Question: I'm using UIL to load images from URL to Gridview, but the problem is that images and items get duplicated or loaded on many wrong positions.
the item that is half way off-screen gets duplicated.

this is the GridView Adapter:
'''
public class GridViewAdapter extends BaseAdapter {
private Activity _activity;
private ArrayList<Object_Wallpaper> wallpapersList;
private ImageLoader mImageLoader;
GridViewAdapter adapter;
ViewHolder holder;
Object_Wallpaper wall;
public GridViewAdapter(Activity activity, ArrayList<Object_Wallpaper> wallpapersList,
int imageWidth) {
this._activity = activity;
this.wallpapersList = new ArrayList<Object_Wallpaper>();
this.wallpapersList = wallpapersList;
this.adapter = this;
this.mImageLoader = ImageLoader.getInstance();
}
@Override
public int getCount() {
return this.wallpapersList.size();
}
@Override
public Object getItem(int position) {
return wallpapersList.get(position);
}
@Override
public long getItemId(int position) {
return position;
}
/*private view holder class*/
private class ViewHolder {
ImageView smallThumb;
ProgressBar pb;
}
@Override
public View getView(final int position, View convertView, ViewGroup parent) {
holder = new ViewHolder();
if (convertView == null) {
LayoutInflater inflater = _activity.getLayoutInflater();
convertView = inflater.inflate(R.layout.grid_item_photo, null);
holder.smallThumb = (ImageView) convertView.findViewById(R.id.imgThumbnail);
holder.pb = (ProgressBar) convertView.findViewById(R.id.progressBar1);
convertView.setTag(holder);
} else {
holder = (ViewHolder) convertView.getTag();
}
wall = wallpapersList.get(position);
showImage(position);
return convertView;
}
private void showImage(final int position){
if(!wall.isDownloaded){
mImageLoader.displayImage(wall.smallURL, holder.smallThumb, null,
new ImageLoadingListener() {
@Override
public void onLoadingStarted(String imageUri, View view) {
holder.pb.setVisibility(View.VISIBLE);
}
@Override
public void onLoadingFailed(String imageUri, View view,
FailReason failReason) {
holder.pb.setVisibility(View.GONE);
}
@Override
public void onLoadingComplete(String imageUri,
View view, Bitmap loadedImage) {
holder.pb.setVisibility(View.GONE);
wall.isDownloaded = true;
wallpapersList.set(position, wall);
}
@Override
public void onLoadingCancelled(String imageUri, View view) {
}
}, new ImageLoadingProgressListener(){
@Override
public void onProgressUpdate(String imageUri, View view,
int current, int total) {
holder.pb.setProgress(Math.round(100.0f * current / total));
}
});
} else {
mImageLoader.displayImage(wall.smallURL, holder.smallThumb);
holder.pb.setVisibility(View.GONE);
}
}
}
'''
And this is the object:
'''
public class Object_Wallpaper implements Serializable {
private static final long serialVersionUID = 1L;
public String id,title,tags,fullResURL, thumbURL, smallURL;
public boolean isDownloaded;
public Object_Wallpaper(String id, String title, String tags,
String fullResURL, String thumbURL, String smallURL) {
this.id = id;
this.title = title;
this.tags = tags;
this.fullResURL = fullResURL;
this.thumbURL = thumbURL;
this.smallURL = smallURL;
this.isDownloaded = false;
}
}
'''
can you tell me what things have I done wrong so far please? thanks.
I saw same questions elsewhere, but they didn't help either.
EDIT:
I realized that this happens only in fast scroll. what should I do?
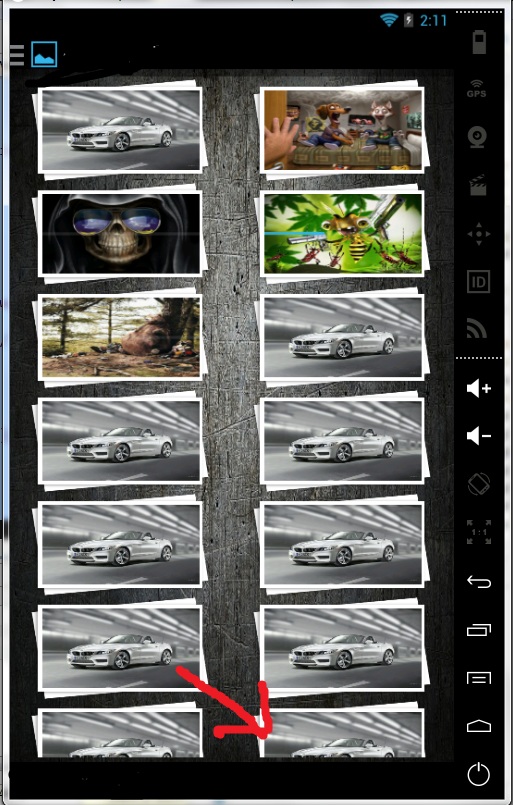
Answer: The problem is that your adapter class has single instances of fields (holder and wall), where you need a copy of these variables for each call to getView. As it is, when the image loader finishes each image, that image is displayed in whatever item was last called. Does that make sense?
The first step is to change these fields to local variables in getView, and parameters to showImage. You would still have problems after this step when you scroll down your list, because Android will try to recycle your views during a scroll, and so when the image loader finishes loading the image for a position that has been scrolled out of view, it will display the loaded image in whatever position its view got recycled in. To solve this you can use a HashMap (or the more efficient SparseArray) to keep track of which recycled views are currently representing which positions.
'''
private SparseArray<ViewHolder> holderMap = new SparseArray<ViewHolder>();
@Override
public View getView(final int position, View convertView, ViewGroup parent) {
ViewHolder holder;
if (convertView == null) {
holder = new ViewHolder();
LayoutInflater inflater = _activity.getLayoutInflater();
convertView = inflater.inflate(R.layout.grid_item_photo, null);
holder.smallThumb = (ImageView) convertView.findViewById(R.id.imgThumbnail);
holder.pb = (ProgressBar) convertView.findViewById(R.id.progressBar1);
convertView.setTag(holder);
} else {
holder = (ViewHolder) convertView.getTag();
// If recycled, remove the holder's previous position from map
int oldPosition = holderMap.indexOfValue(holder);
if (oldPosition >= 0) {
holderMap.remove(oldPosition);
}
}
// Keep track of which view is representing this position
holderMap.put(position, holder);
Object_Wallpaper wall = wallpapersList.get(position);
showImage(position, holderMap, wall);
return convertView;
}
private void showImage(final int position, final SparseArray<ViewHolder> holderMap, final Object_Wallpaper wall) {
if(!wall.isDownloaded){
mImageLoader.displayImage(wall.smallURL, holder.smallThumb, null,
new ImageLoadingListener() {
@Override
public void onLoadingStarted(String imageUri, View view) {
ViewHolder holder = holderMap.get(position);
if (holder != null) {
holder.pb.setVisibility(View.VISIBLE);
}
}
@Override
public void onLoadingFailed(String imageUri, View view,
FailReason failReason) {
ViewHolder holder = holderMap.get(position);
if (holder != null) {
holder.pb.setVisibility(View.GONE);
}
}
@Override
public void onLoadingComplete(String imageUri,
View view, Bitmap loadedImage) {
ViewHolder holder = holderMap.get(position);
if (holder != null) {
holder.pb.setVisibility(View.GONE);
wall.isDownloaded = true;
wallpapersList.set(position, wall);
}
}
@Override
public void onLoadingCancelled(String imageUri, View view) {
}
}, new ImageLoadingProgressListener(){
@Override
public void onProgressUpdate(String imageUri, View view,
int current, int total) {
ViewHolder holder = holderMap.get(position);
if (holder != null) {
holder.pb.setProgress(Math.round(100.0f * current / total));
}
}
});
} else {
mImageLoader.displayImage(wall.smallURL, holder.smallThumb);
holder.pb.setVisibility(View.GONE);
}
}
'''
EDIT: Please see my previous answer to a similar problem (where I used a SparseArray called ivMap -- a slightly better option than a HashMap when the key is an int).
<URL>
2nd EDIT: modified code with adapted map solution.